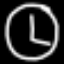
Label: clock